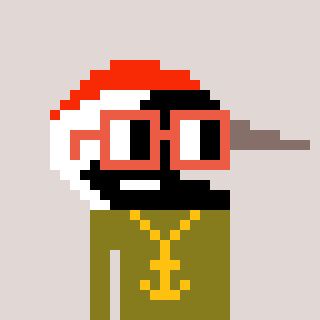
a pixel art character with square orange glasses, a crane-shaped head and a gunk-colored body on a warm background